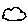
Label: cloud